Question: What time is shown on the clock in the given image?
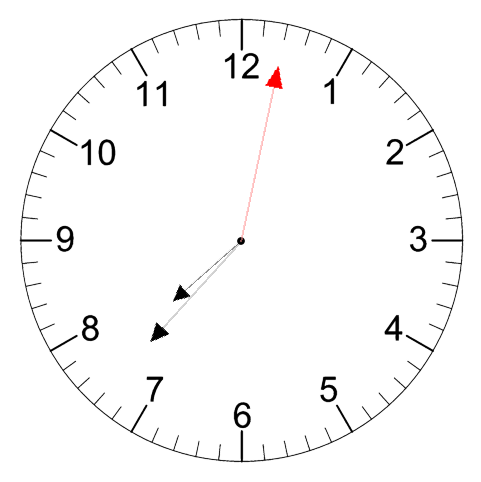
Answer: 07:37:02